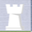
Piece: wR